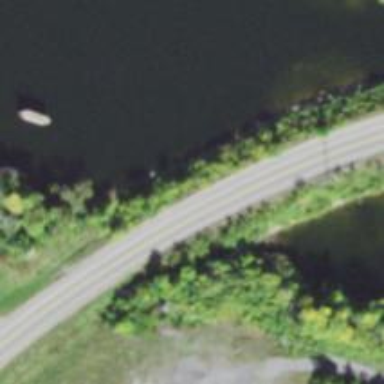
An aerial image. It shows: Culvert tunnel crossing over canal.